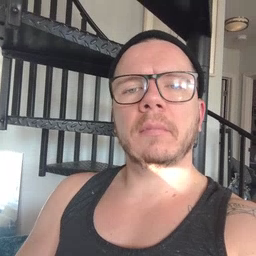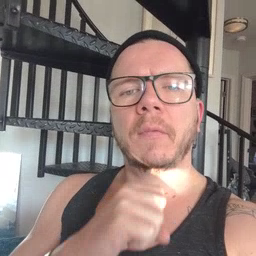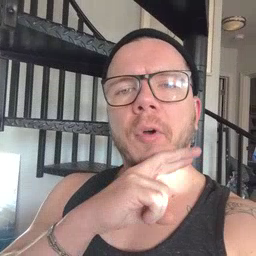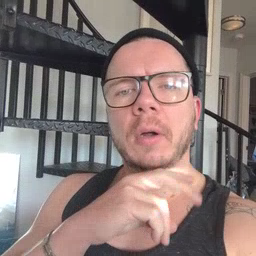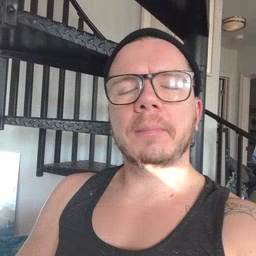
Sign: frog